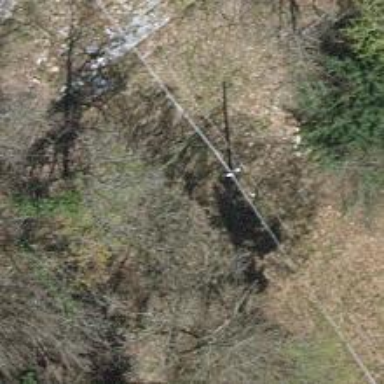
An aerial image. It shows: Power pole.